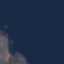
Label: SeaLake